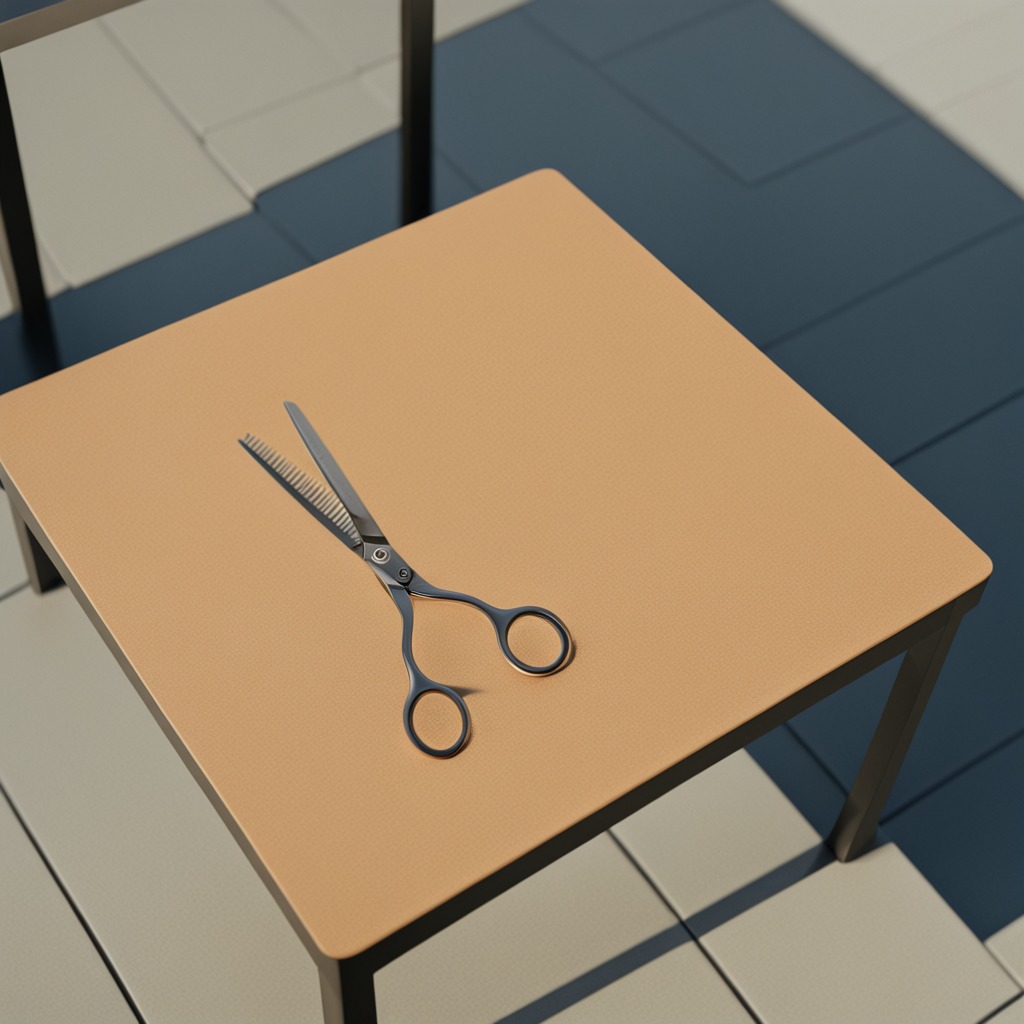
A scissor lying on a clean utility table in a temporary outdoor tool station afternoon light present textured surface